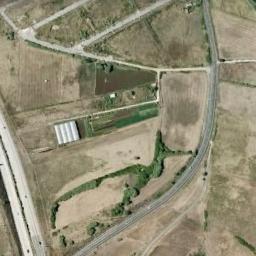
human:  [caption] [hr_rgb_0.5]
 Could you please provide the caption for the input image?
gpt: There is a building in the rectangular farmlands .

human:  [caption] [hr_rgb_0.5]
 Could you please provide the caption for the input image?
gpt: There are some bare rectangular farmland .

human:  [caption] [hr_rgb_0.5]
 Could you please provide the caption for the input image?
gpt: Several pieces of approximately rectangular light green and tan mixed rectangular farmland of different sizes .

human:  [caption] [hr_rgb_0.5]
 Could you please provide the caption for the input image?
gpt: Some khaki rectangular farmlands of different sizes and a grove of trees are on the ground and some roads go through the farmlands .

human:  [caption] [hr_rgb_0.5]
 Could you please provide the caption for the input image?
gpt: There are some yellow rectangular farmlands .